Question: I would like to solve this system of differential equations with Mathematica 7, but I found an error that says that the function was specified without dependence on all the independent variables.
The equations are:

Thanks everybody for your help
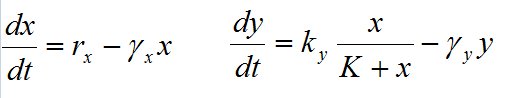
Answer: I do not have V7 handy but does this help?
'''
DSolve[{D[x[t], t] == r1 - g1 x[t],
D[y[t], t] == k2 x[t]/(K + x[t]) g2 y[t]}, {x, y}, t]
'''